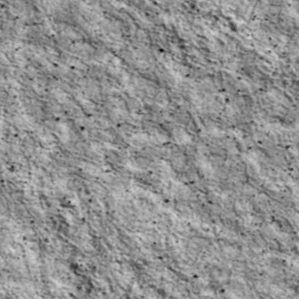
Label: non_frost